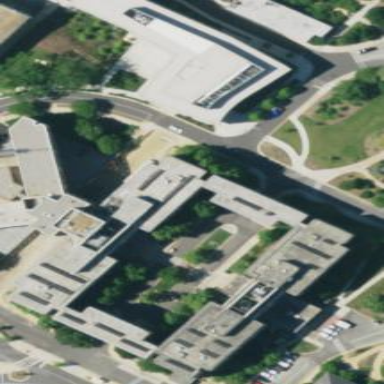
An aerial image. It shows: Dormitory building.